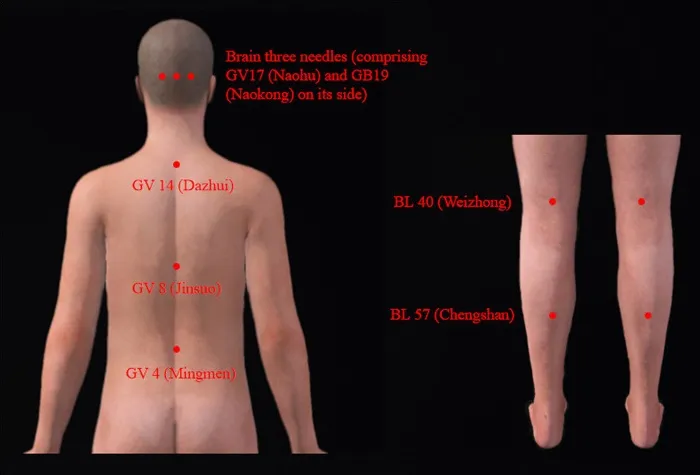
Acupuncture points selected in the prone position.
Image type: medical_photograph (skin_photograph)